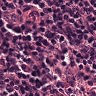
Metastatic tissue present: no